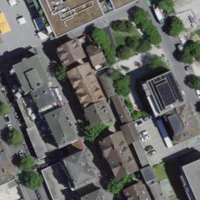
EUNIS habitat code: 54
Species observed at this site:
Aegopodium podagraria